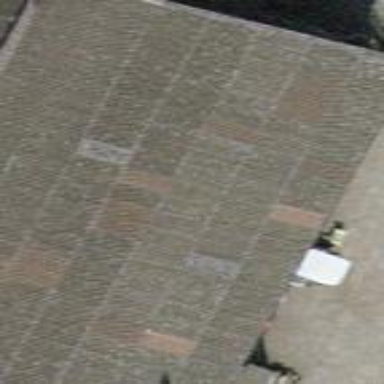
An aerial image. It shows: View of roof of building.